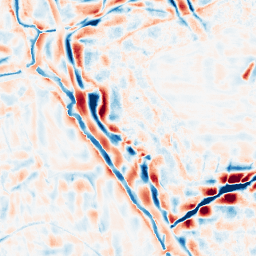
Category: wavelet
Decomposition family: wavelet_dwt
Decomposition parameters: wavelet: sym4
level: 4
Upsampling method: sinc_blackman
Upsampling parameters: scale: 4
kernel_size: 16
Upsampling scale: 4